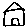
Label: house